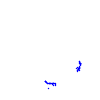
Particle: proton